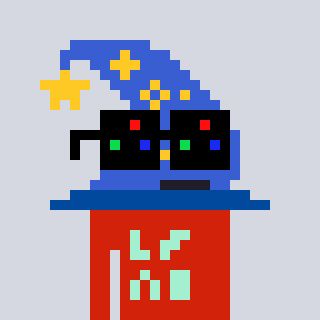
a pixel art character with square black sunglasses, a wizard hat-shaped head and a red-colored body on a cool background